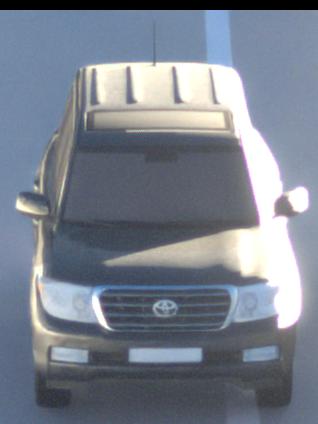
Make: Toyota
Model: Land Cruiser V8 4.7
Detailed model: Land Cruiser V8 (J20)
Model produced from: 2008/03
Model produced until: 2009/11
Doors: 5
Color: gray
Road condition: dry road
Daytime: sunrise or sunset
Contrast: high contrast